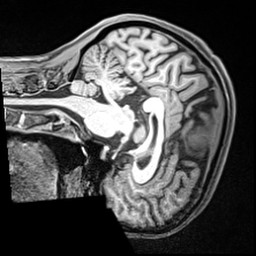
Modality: T1w
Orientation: sagittal
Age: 50
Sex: female
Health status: healthy
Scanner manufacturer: siemens
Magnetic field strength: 3 T
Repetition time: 2.4 s
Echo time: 0.00218 s